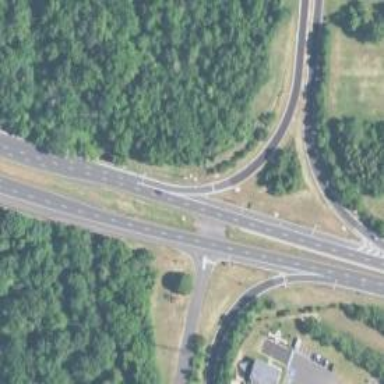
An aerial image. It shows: Trunk highway.